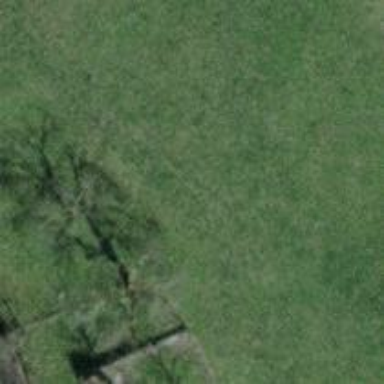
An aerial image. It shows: Broadleaved tree with lush leaves.